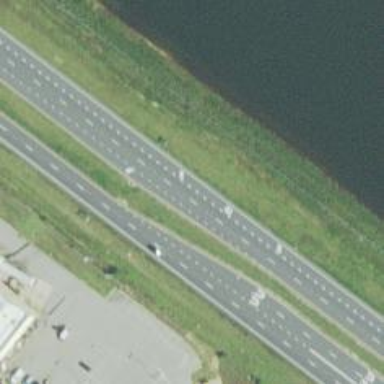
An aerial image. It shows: Expressway with asphalt surface categorized as trunk highway.